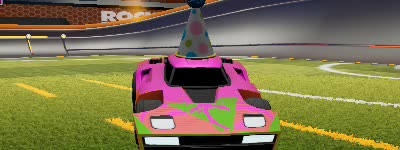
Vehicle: breakout